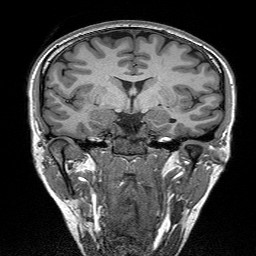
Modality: T1w
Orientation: sagittal
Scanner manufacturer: siemens
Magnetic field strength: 3 T
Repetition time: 2.3 s